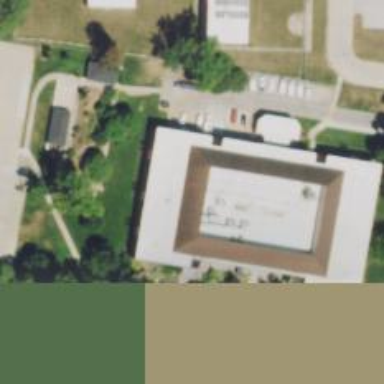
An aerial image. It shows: College building.